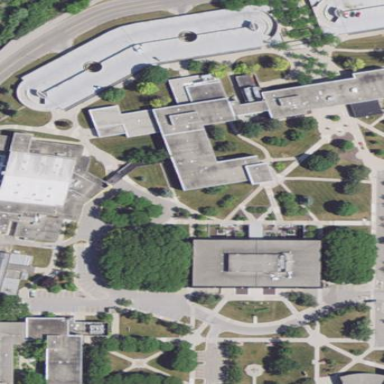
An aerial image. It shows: College.